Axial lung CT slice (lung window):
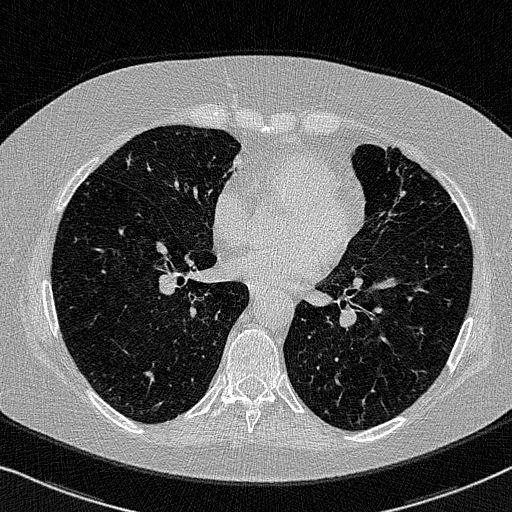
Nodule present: no